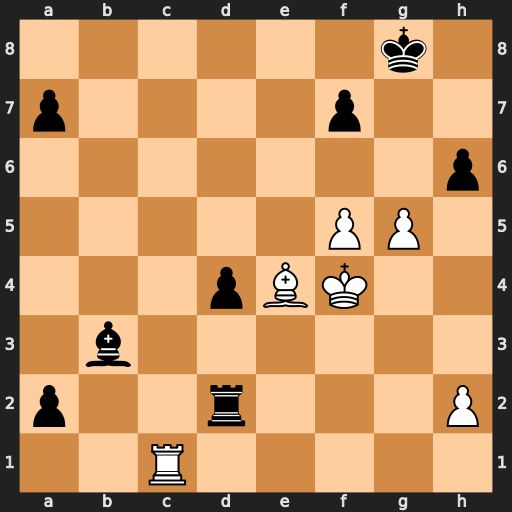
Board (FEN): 6k1/p4p2/7p/5PP1/3pBK2/1b6/p2r3P/2R5
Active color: w
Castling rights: -
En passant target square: -
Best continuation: Rc8+ Kg7 f6#